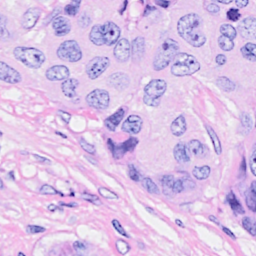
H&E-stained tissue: Breast